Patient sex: F
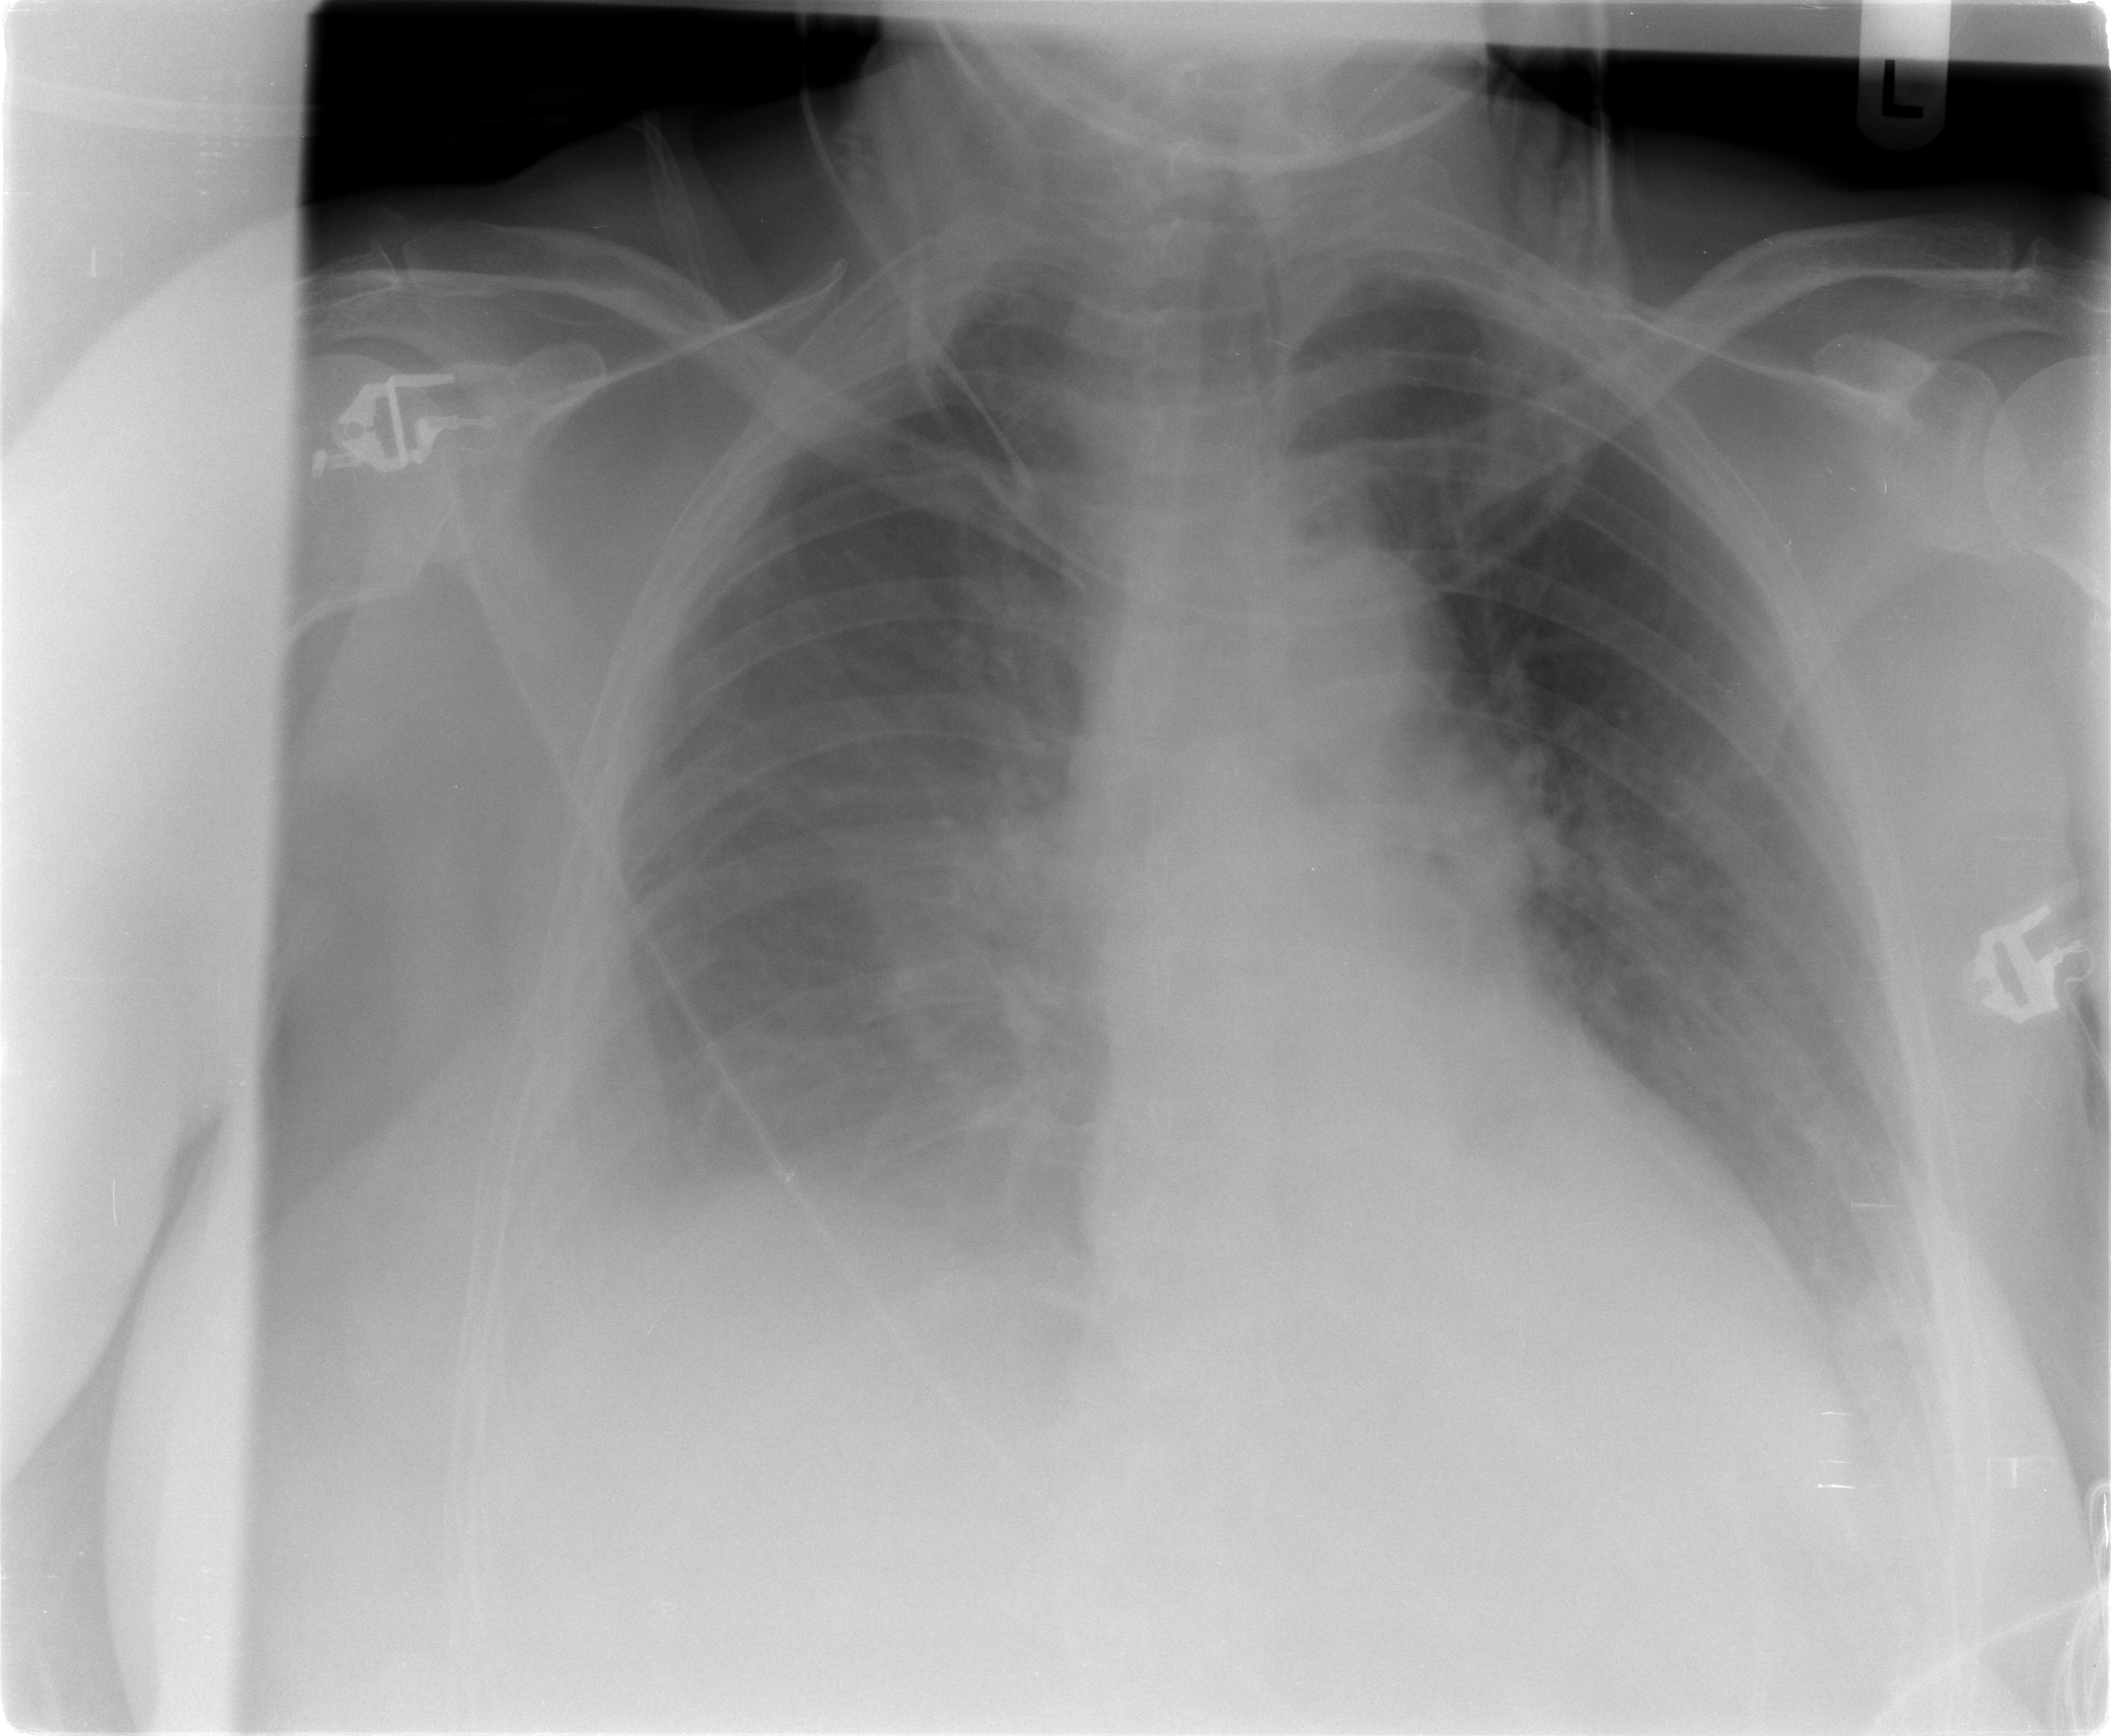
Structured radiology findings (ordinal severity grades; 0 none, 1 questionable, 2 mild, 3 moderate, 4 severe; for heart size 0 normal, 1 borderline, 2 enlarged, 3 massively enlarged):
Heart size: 0
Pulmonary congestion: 0
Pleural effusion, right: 2
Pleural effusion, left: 2
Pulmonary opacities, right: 0
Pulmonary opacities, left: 0
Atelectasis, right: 2
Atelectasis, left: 2